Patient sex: M
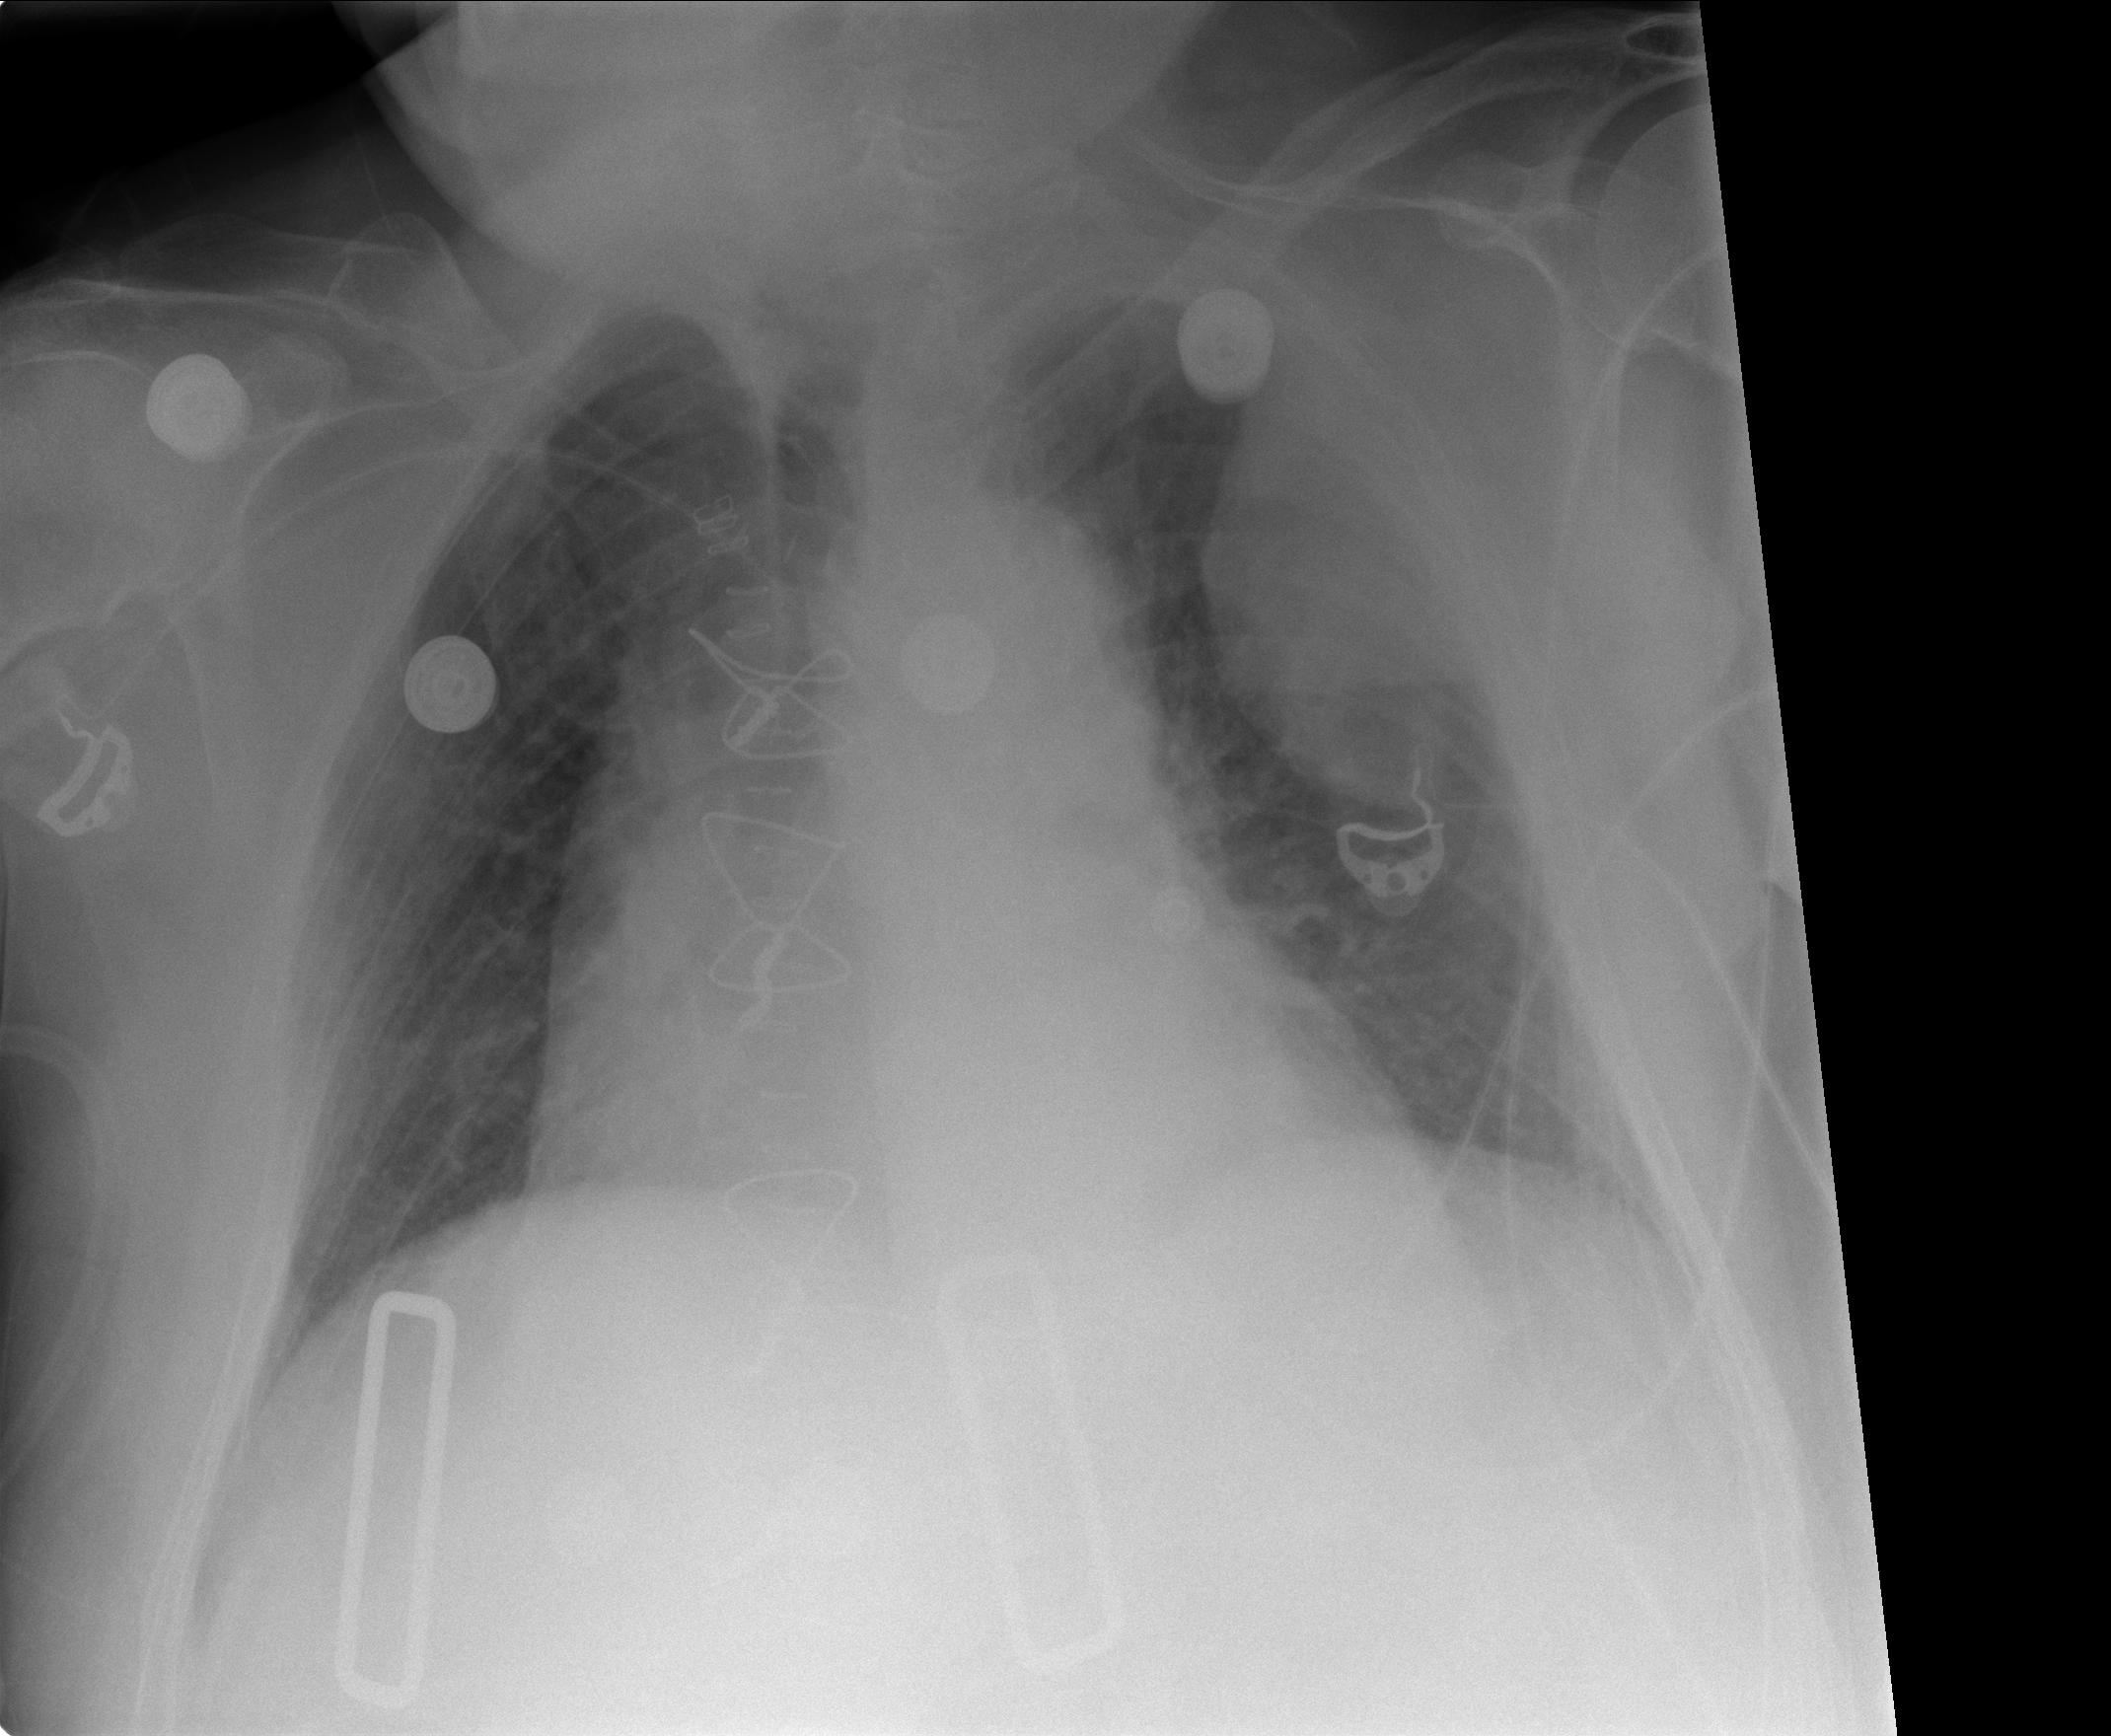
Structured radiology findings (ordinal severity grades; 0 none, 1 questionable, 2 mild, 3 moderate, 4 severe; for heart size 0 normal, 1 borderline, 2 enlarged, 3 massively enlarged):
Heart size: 2
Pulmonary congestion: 2
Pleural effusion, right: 0
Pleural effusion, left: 2
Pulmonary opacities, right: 0
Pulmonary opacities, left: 0
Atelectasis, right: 0
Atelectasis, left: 0